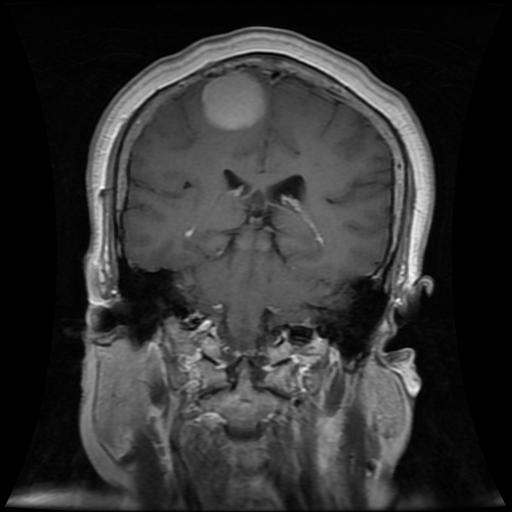
Label: meningioma